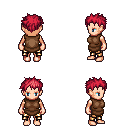
a pixel art fantasy rpg character, female body template, human, light skin, brown tunic, gold greaves, ruby red bedhead hairstyle, four views (front, back, left, right), 2x2 character sprite sheet, small pixel art, hard edges, no anti-aliasing